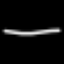
Label: line